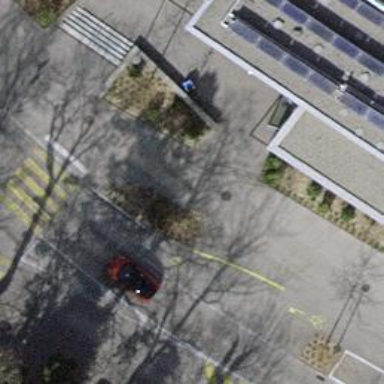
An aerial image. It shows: Bicycle parking area with stands available.